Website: apple
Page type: delivery-shipping
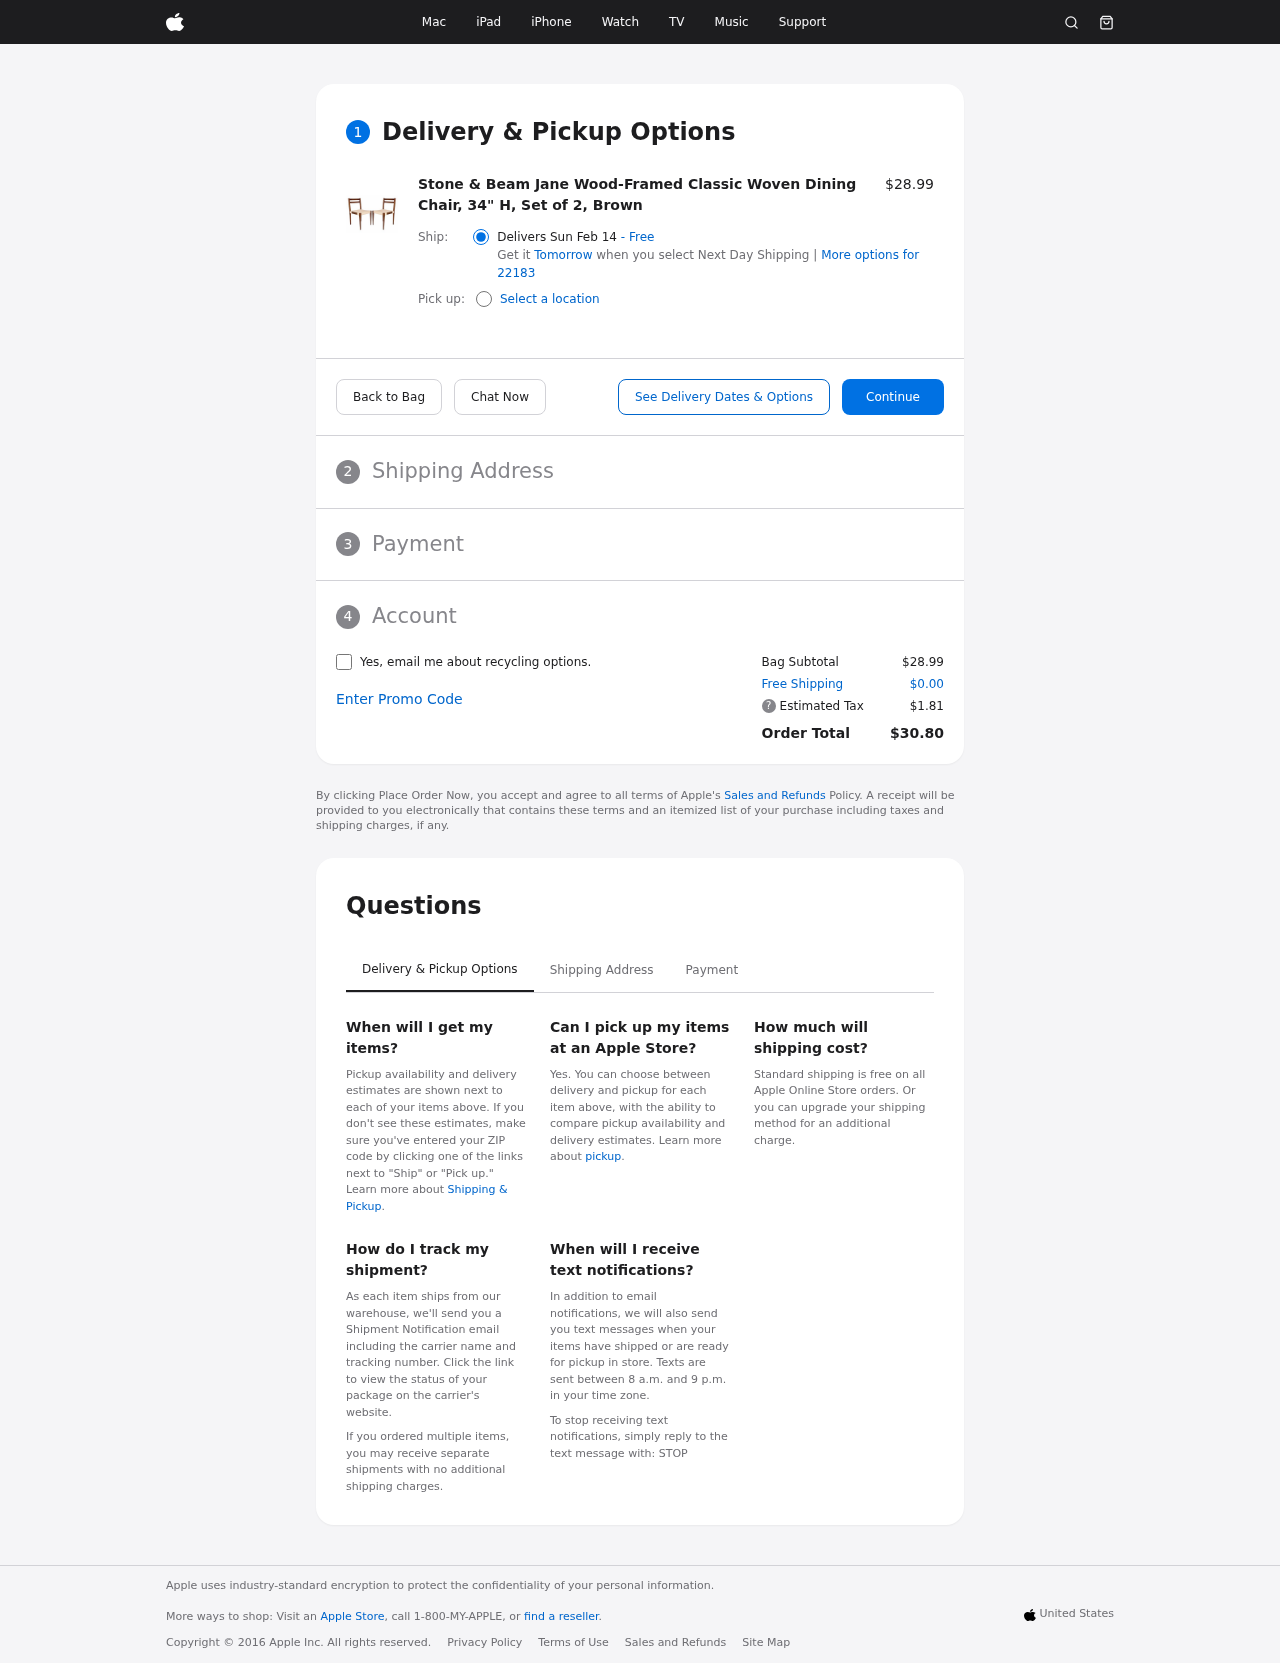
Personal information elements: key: PII_POSTCODE
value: More options for 22183
Product elements: key: PRODUCT1_NAME
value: Stone & Beam Jane Wood-Framed Classic Woven Dining Chair, 34" H, Set of 2, Brown
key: PRODUCT1_PRICE
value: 28.99
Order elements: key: ORDER_DELIVERY_DATE
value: Delivers Sun Feb 14
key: ORDER_SUBTOTAL
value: $28.99
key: ORDER_SHIPPING_COST
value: $0.00
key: ORDER_TAX
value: $1.81
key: ORDER_TOTAL
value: $30.80